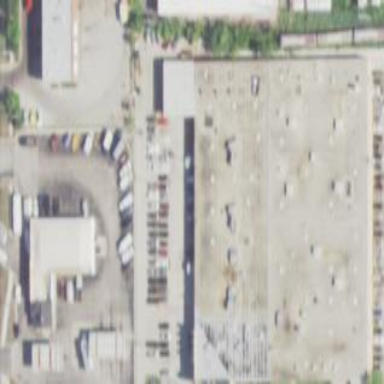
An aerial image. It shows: Industrial building.